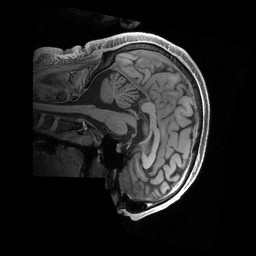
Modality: T1w
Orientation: sagittal
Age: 49
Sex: male
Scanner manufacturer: siemens
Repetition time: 2.4 s
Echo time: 0.00231 s